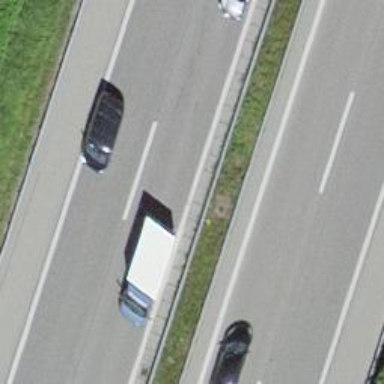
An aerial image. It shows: Motorway tunnel with asphalt surface.